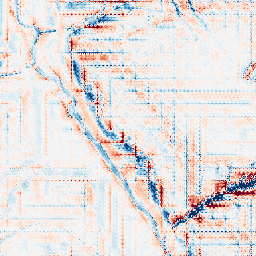
Category: wavelet
Decomposition family: wavelet_dwt
Decomposition parameters: wavelet: db2
level: 4
Upsampling method: regularized
Upsampling parameters: scale: 2
lambda_reg: 0.1
Upsampling scale: 2